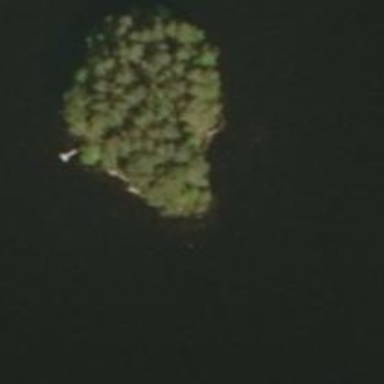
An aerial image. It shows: Islet.